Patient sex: F
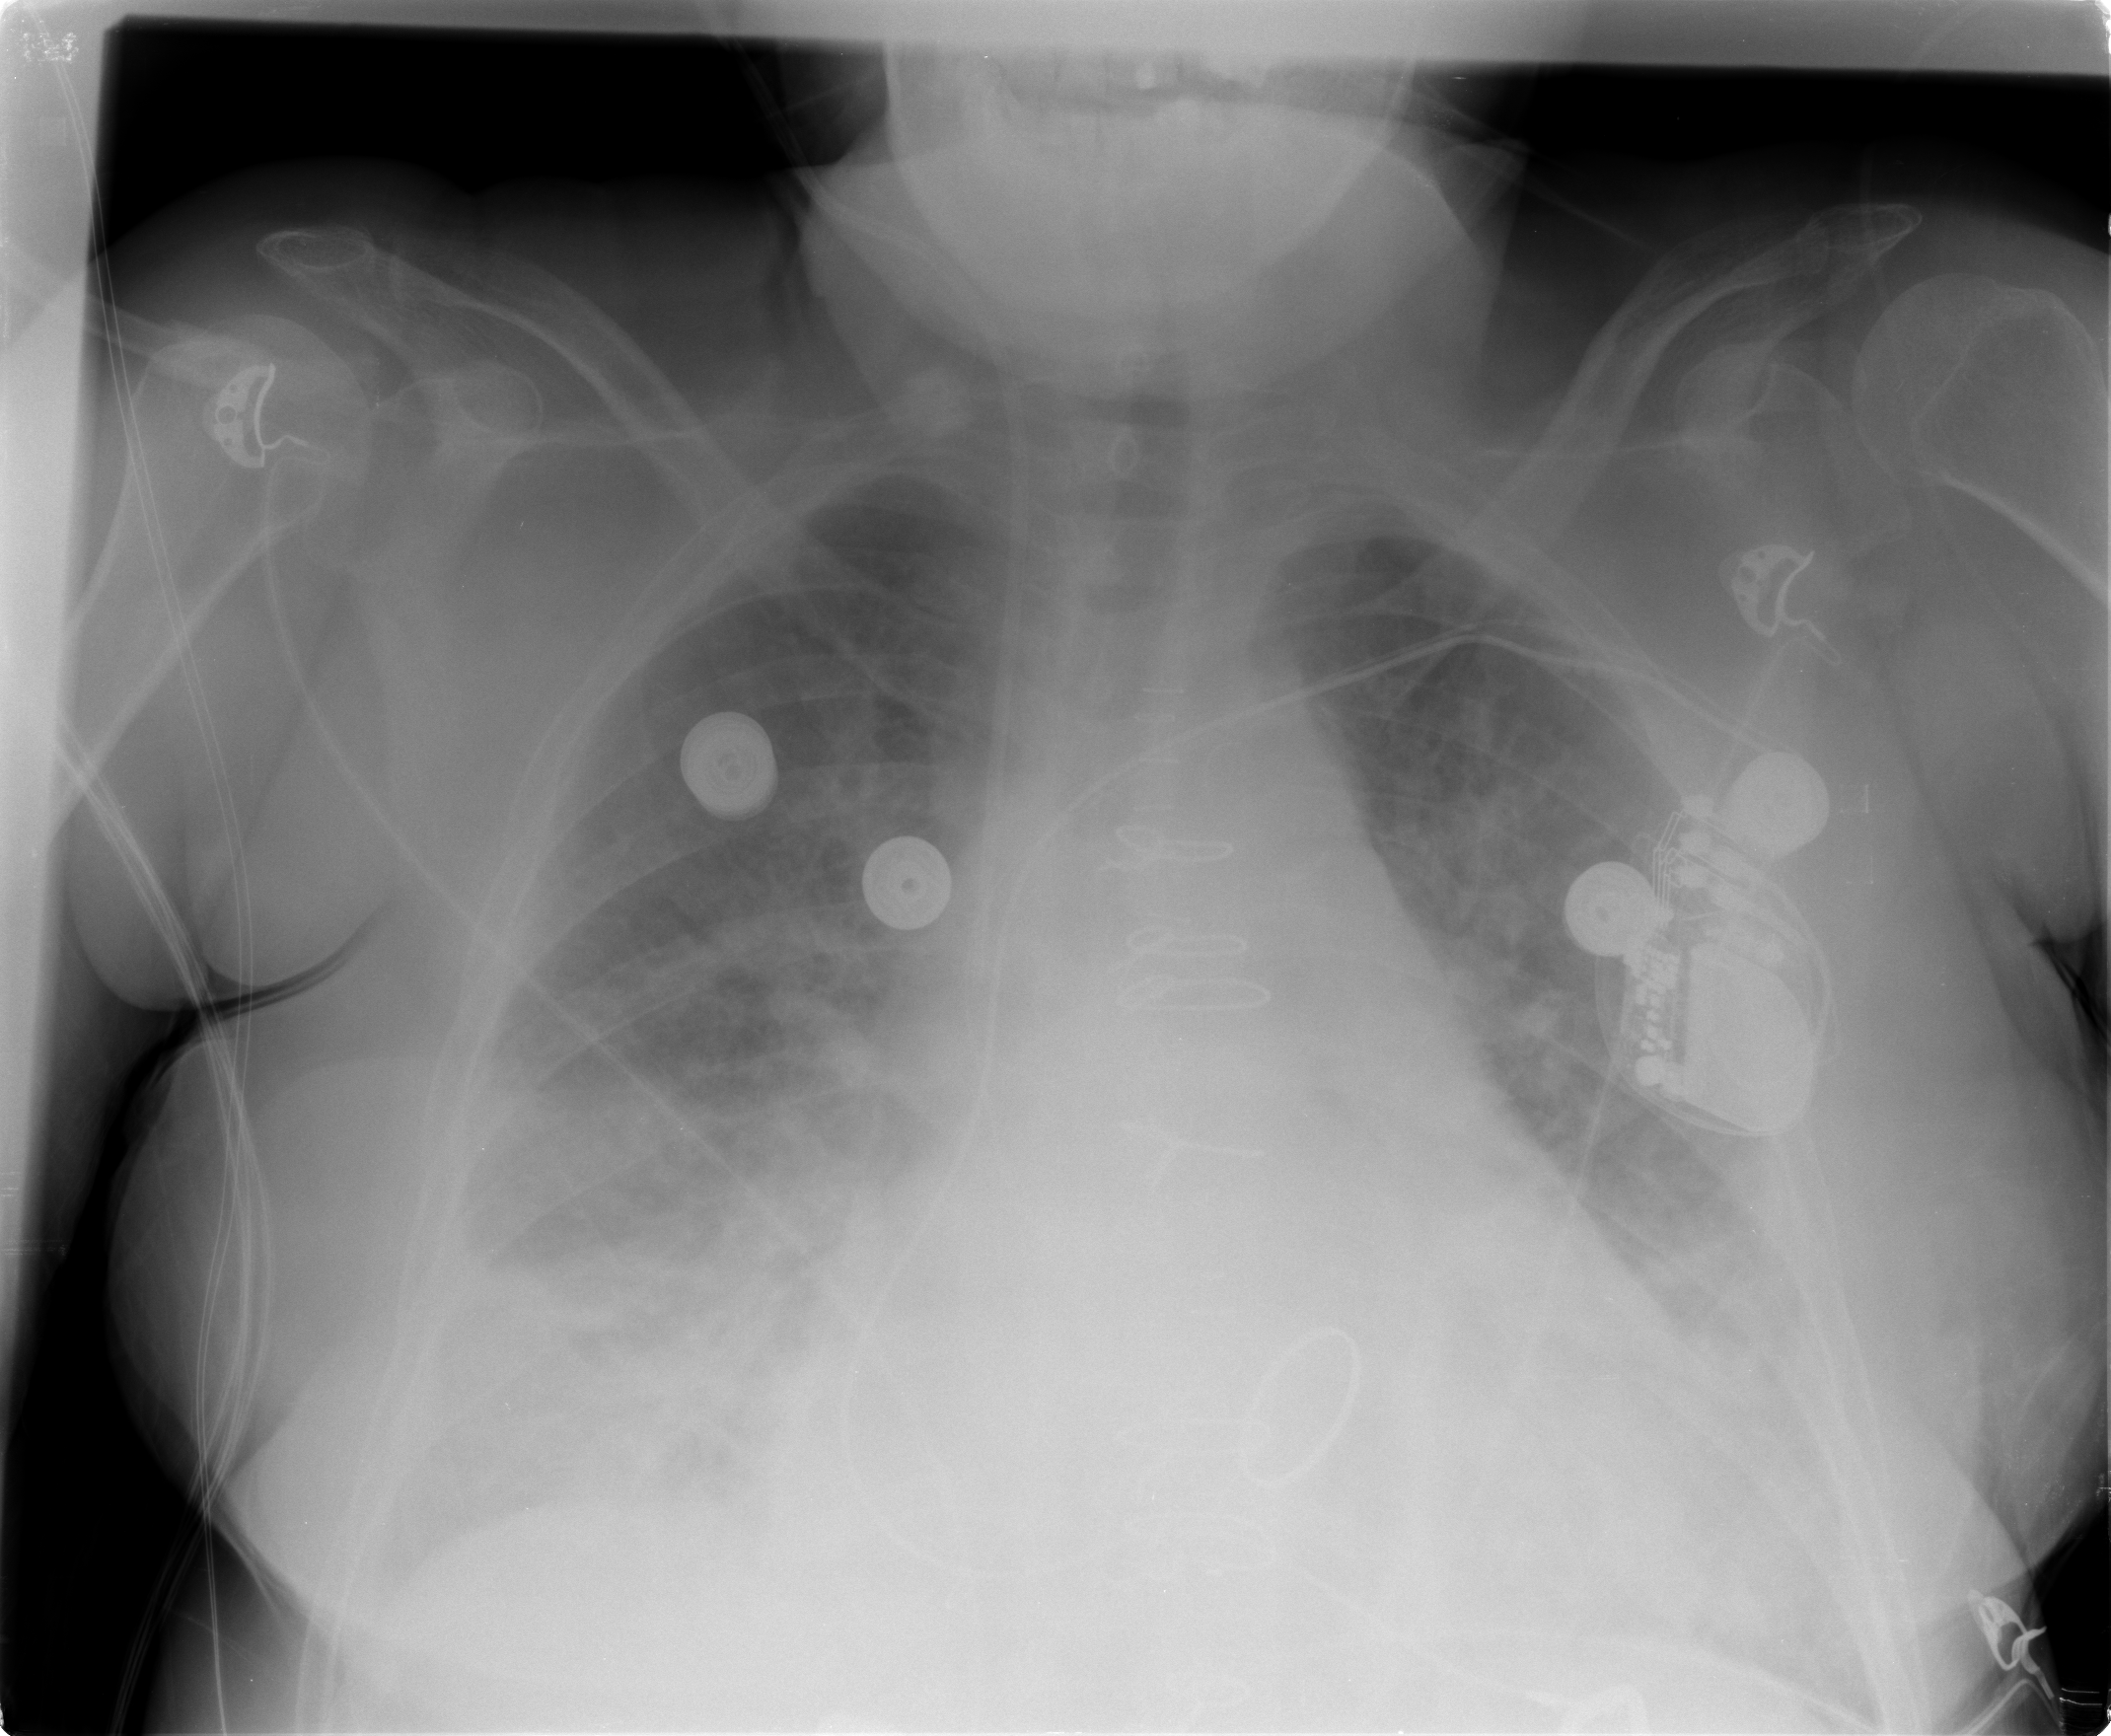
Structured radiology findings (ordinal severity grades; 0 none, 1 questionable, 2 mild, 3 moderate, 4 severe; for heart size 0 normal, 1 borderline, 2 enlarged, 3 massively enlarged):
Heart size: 2
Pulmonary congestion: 2
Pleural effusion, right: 2
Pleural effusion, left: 1
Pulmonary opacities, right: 3
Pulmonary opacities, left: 2
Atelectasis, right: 2
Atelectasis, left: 2